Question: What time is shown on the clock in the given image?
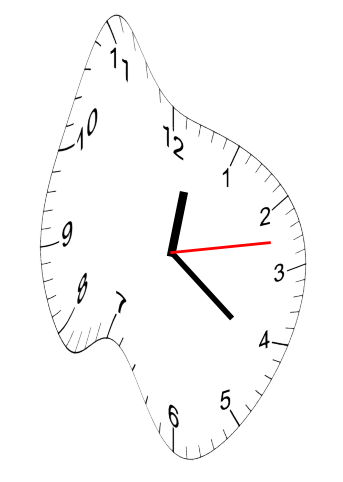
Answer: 12:21:13